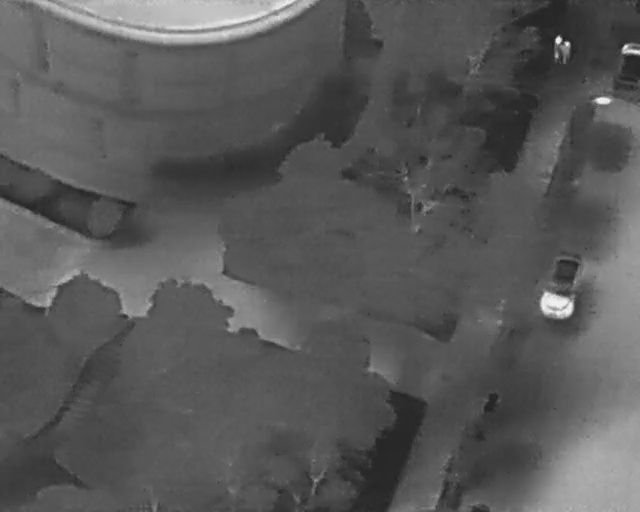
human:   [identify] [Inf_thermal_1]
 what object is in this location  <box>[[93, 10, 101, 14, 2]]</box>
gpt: <ref>1 medium car at the top right</ref>